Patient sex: M
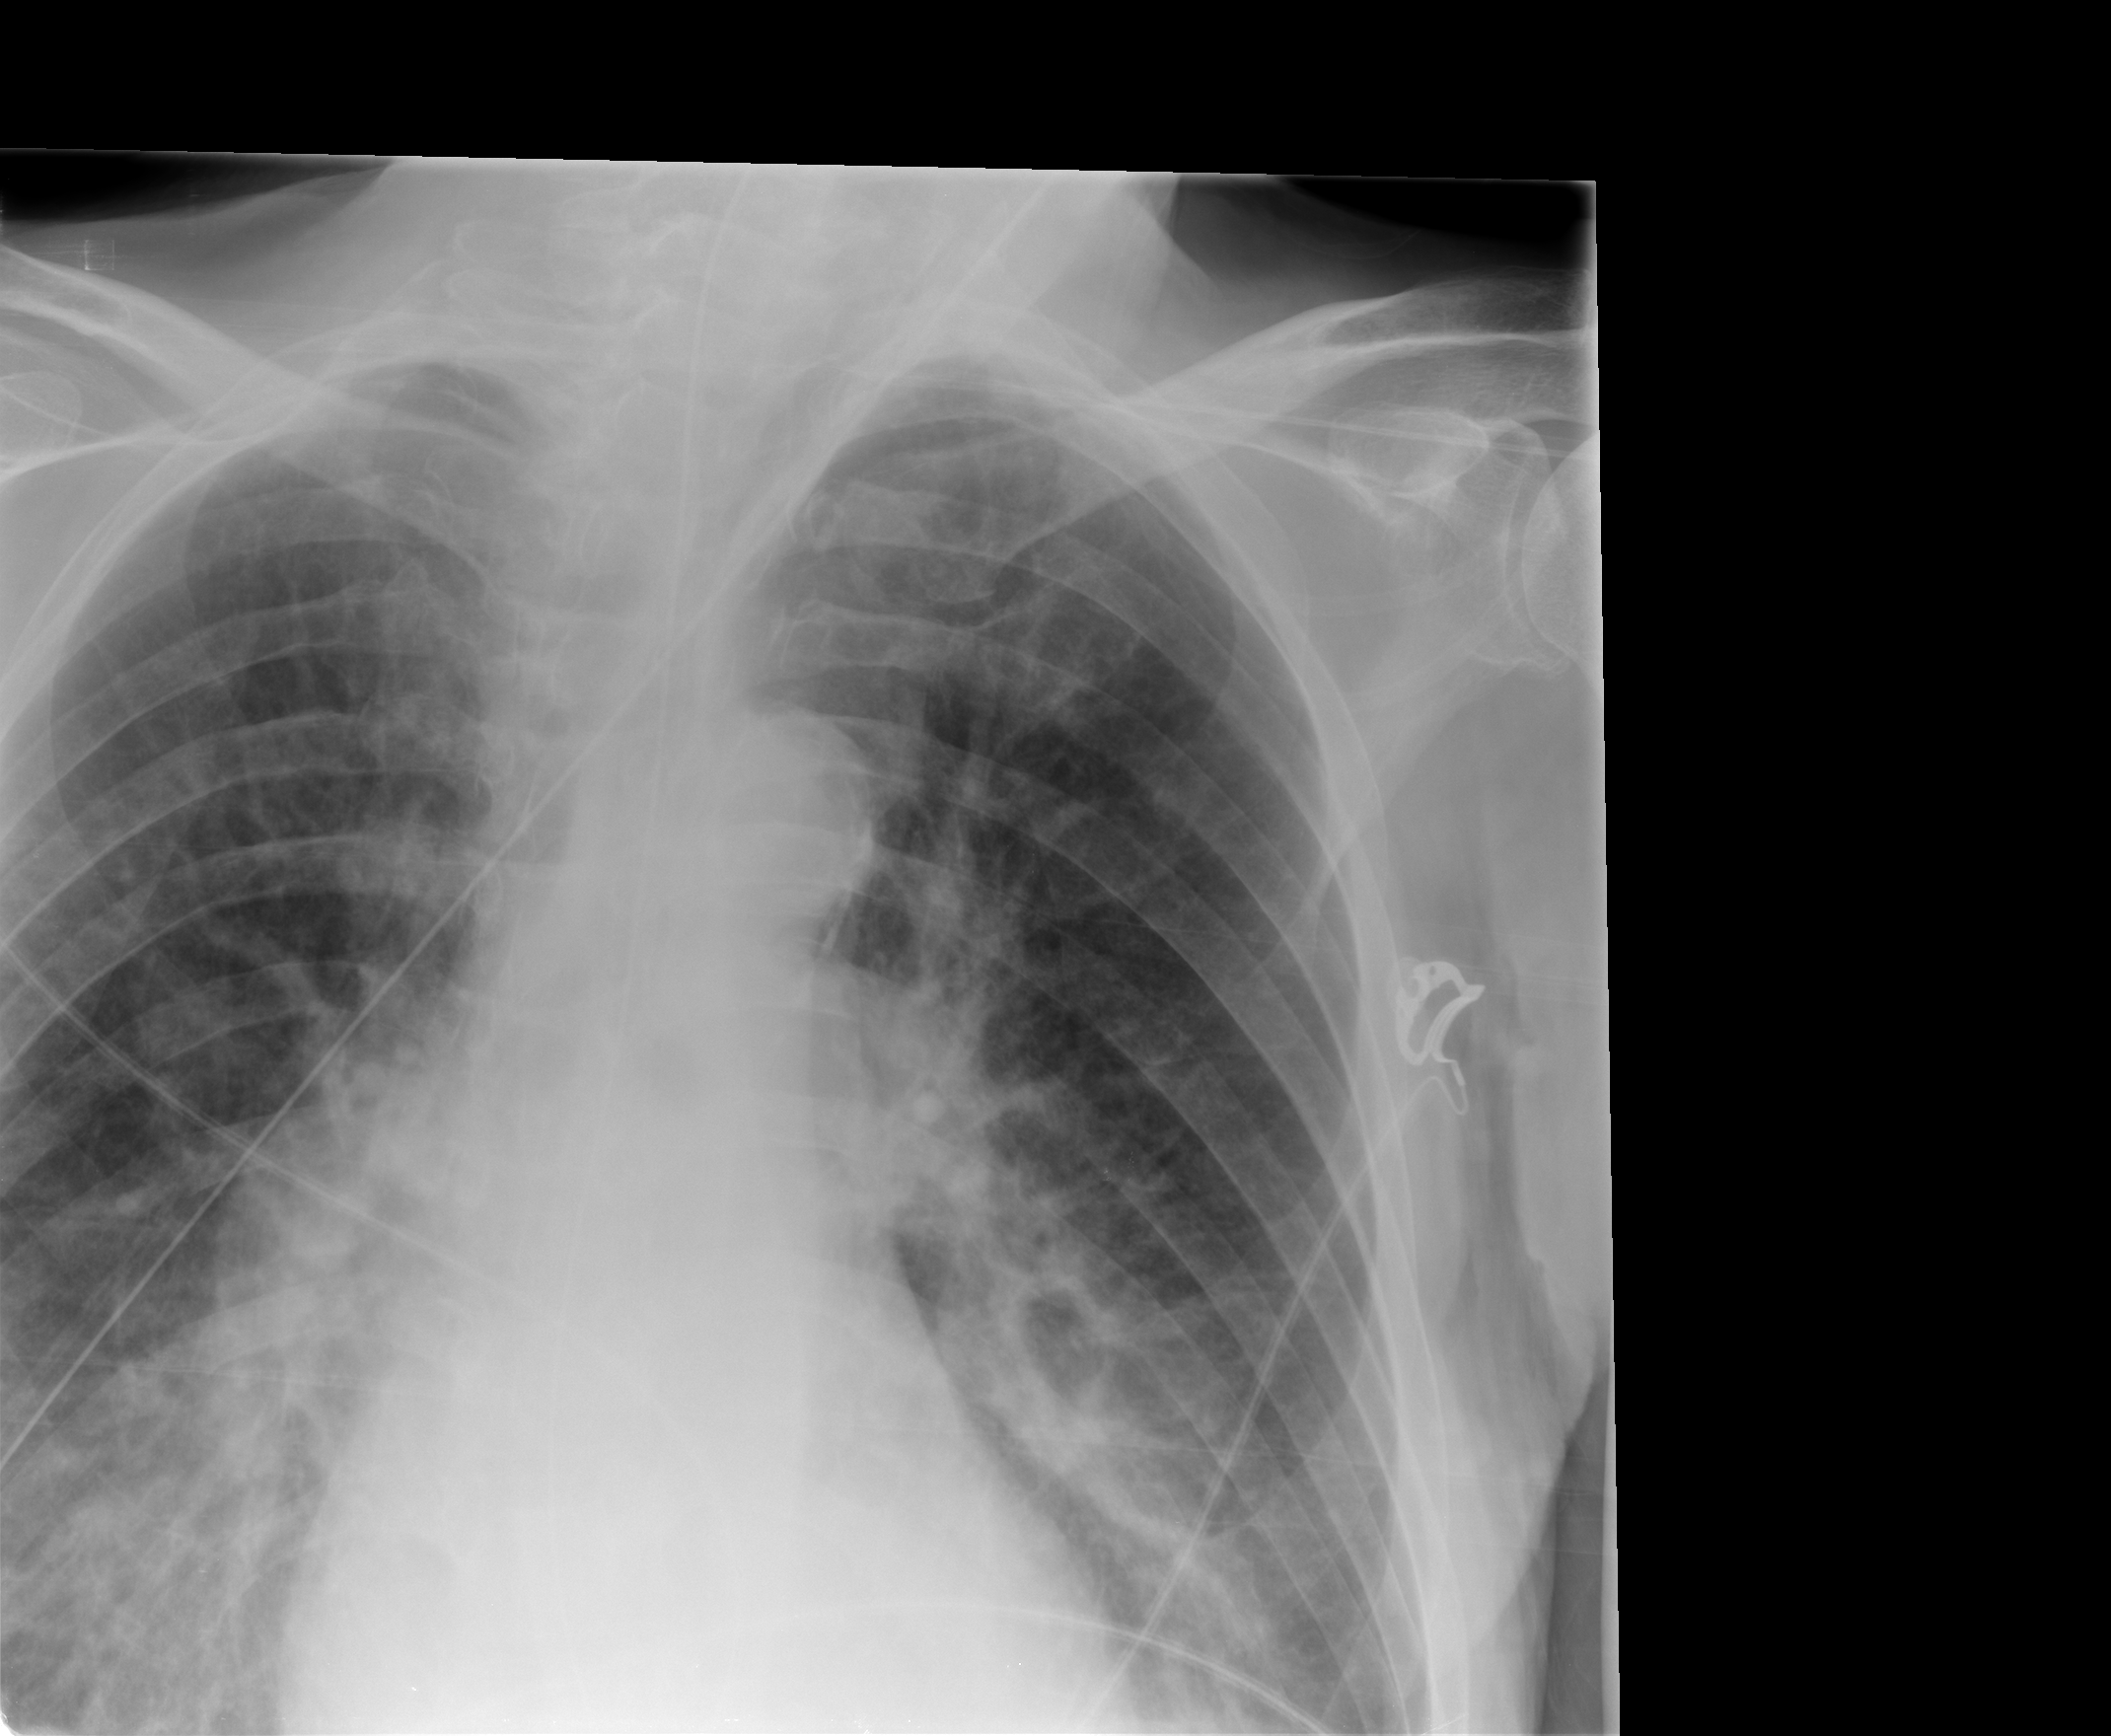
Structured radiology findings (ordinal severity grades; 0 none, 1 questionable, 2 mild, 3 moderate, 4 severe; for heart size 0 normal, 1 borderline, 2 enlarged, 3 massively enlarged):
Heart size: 0
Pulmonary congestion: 2
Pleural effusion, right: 0
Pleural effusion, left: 0
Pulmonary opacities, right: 2
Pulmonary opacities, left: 0
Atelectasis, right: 2
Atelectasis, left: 2